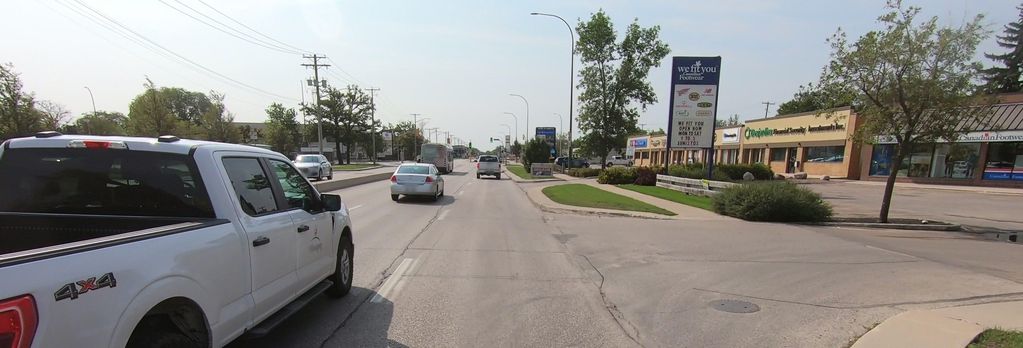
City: winnipeg